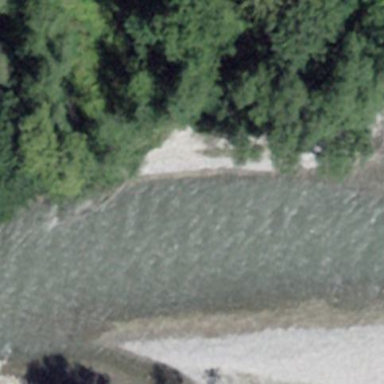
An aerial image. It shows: River flowing through natural landscape.